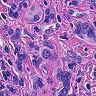
Metastatic tissue present: yes